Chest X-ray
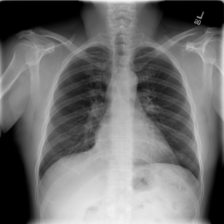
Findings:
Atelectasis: negative
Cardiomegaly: negative
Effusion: negative
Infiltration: negative
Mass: negative
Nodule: negative
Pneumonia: negative
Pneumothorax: negative
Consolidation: negative
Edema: negative
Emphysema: negative
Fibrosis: negative
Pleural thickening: negative
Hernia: negative